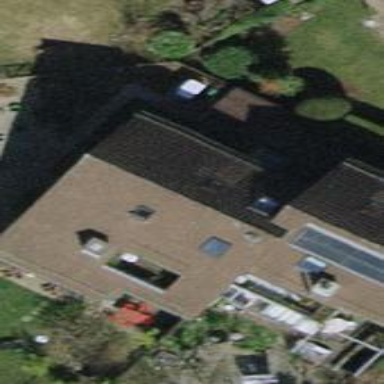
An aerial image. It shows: Building with tile roof.